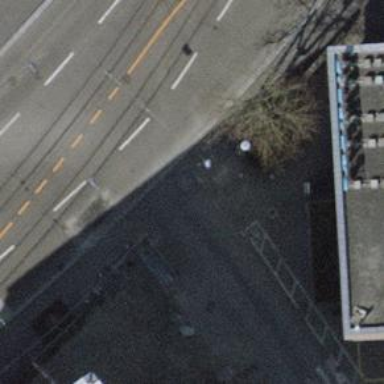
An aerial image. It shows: Unmarked crossing with traffic calming table.